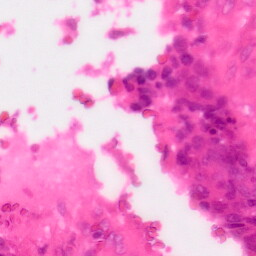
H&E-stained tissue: Colon